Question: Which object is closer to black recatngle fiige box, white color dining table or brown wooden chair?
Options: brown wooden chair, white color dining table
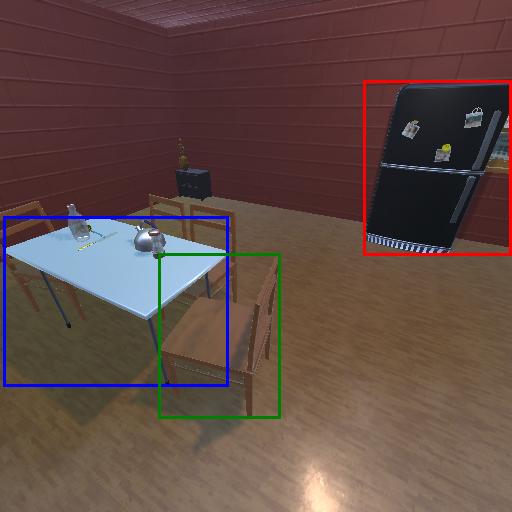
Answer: brown wooden chair